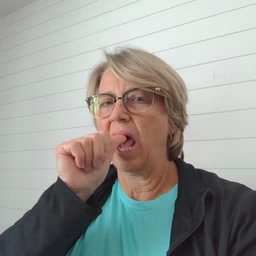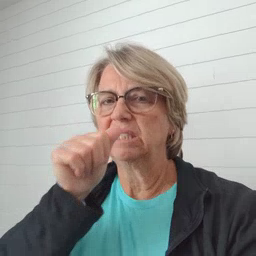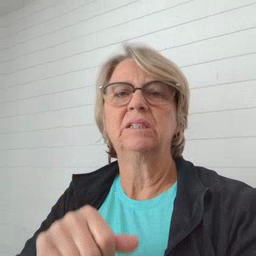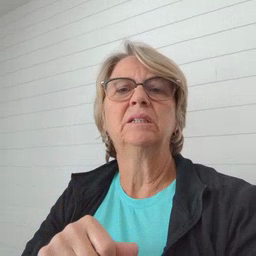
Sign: nuts